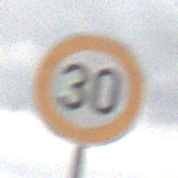
Verkehrszeichen: Geschwindigkeit30
Umgebung: Outdoor, Nature
Tageszeit: MorningAfternoon
Wetter: Overcast
Licht: Natural
Jahreszeit: NotSpecified
Kontrast: LowContrast